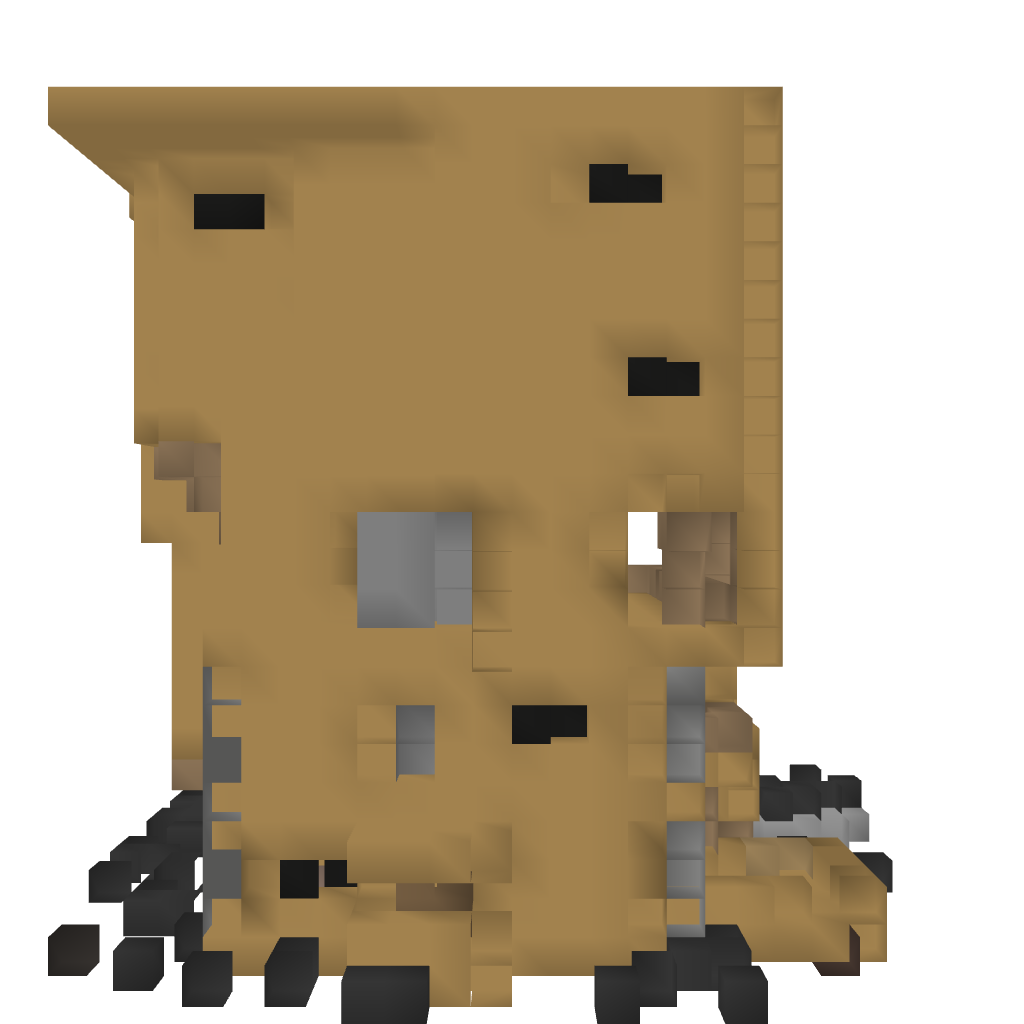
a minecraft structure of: AhmetEmin Caste - Villa